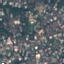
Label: Residential